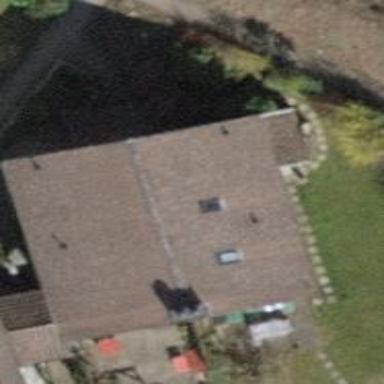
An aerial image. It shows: Pitched roof building.